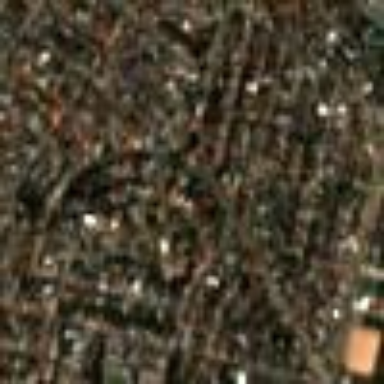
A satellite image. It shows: Residential area within neighborhood.